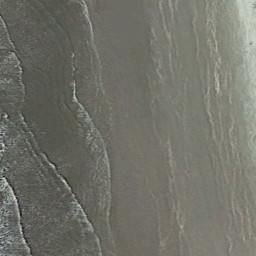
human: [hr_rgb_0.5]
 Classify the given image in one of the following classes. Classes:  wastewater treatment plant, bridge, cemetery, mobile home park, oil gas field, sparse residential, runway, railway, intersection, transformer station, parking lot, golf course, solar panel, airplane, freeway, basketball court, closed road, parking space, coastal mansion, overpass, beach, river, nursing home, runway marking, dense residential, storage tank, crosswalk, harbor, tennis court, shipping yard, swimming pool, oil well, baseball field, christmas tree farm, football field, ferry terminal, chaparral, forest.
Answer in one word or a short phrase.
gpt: beach